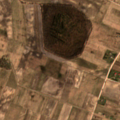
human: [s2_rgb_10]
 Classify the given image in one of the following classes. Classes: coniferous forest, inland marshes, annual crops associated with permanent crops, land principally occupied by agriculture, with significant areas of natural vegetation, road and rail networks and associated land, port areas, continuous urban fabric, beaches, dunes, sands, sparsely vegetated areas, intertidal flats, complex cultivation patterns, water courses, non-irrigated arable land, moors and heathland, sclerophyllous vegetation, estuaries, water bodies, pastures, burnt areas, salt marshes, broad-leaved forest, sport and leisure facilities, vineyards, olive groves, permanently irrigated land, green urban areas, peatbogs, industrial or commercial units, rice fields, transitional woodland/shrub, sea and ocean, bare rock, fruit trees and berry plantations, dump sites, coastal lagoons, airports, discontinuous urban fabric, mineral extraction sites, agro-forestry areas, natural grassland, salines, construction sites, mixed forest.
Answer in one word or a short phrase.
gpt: non-irrigated arable land, complex cultivation patterns, broad-leaved forest